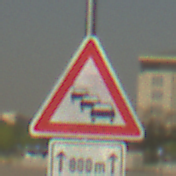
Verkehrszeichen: Stau
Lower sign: LaengeEinerStrecke1
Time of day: MorningAfternoon
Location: Outdoor (Suburban)
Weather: Clear
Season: NotSpecified
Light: Natural